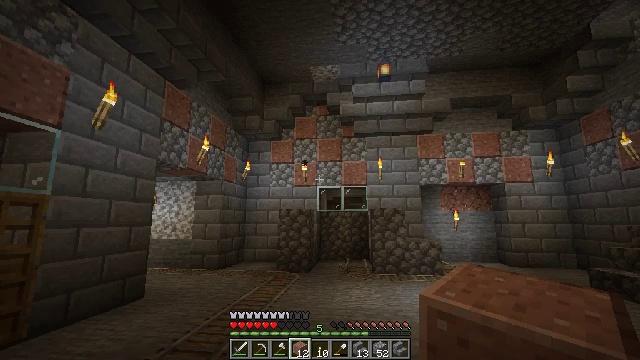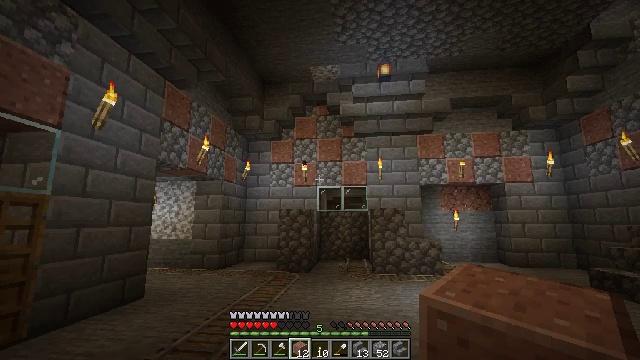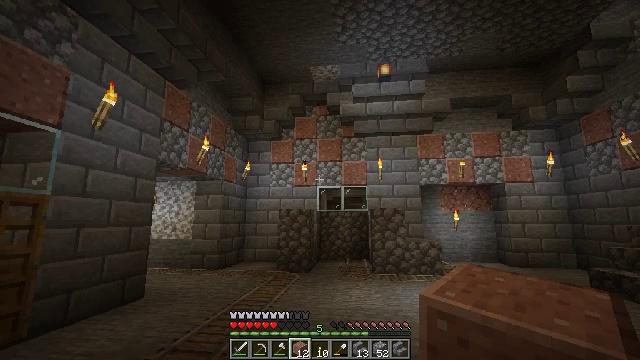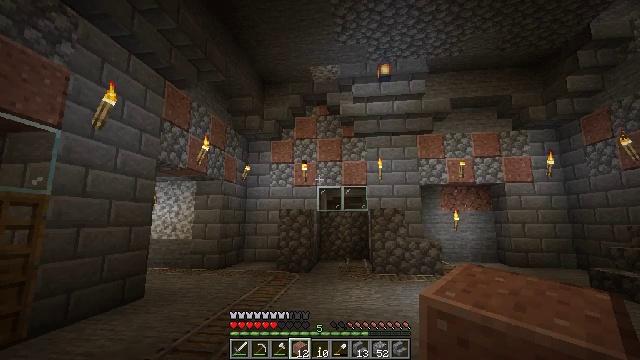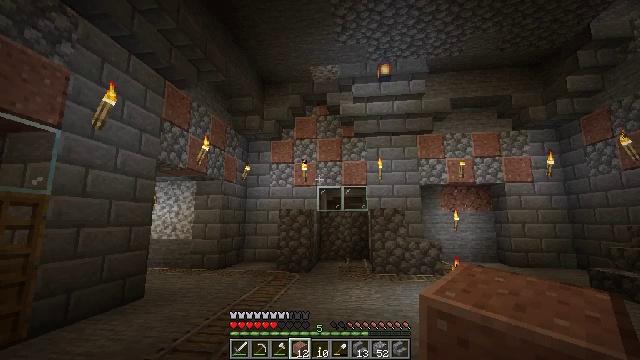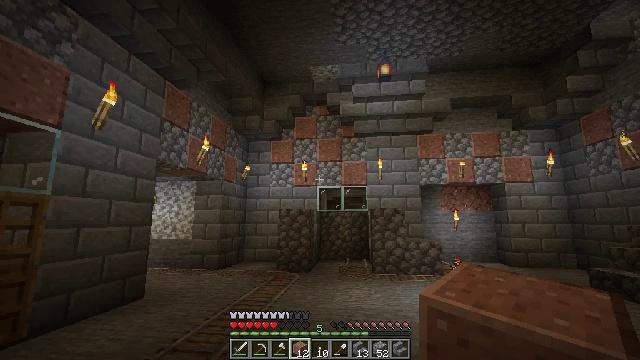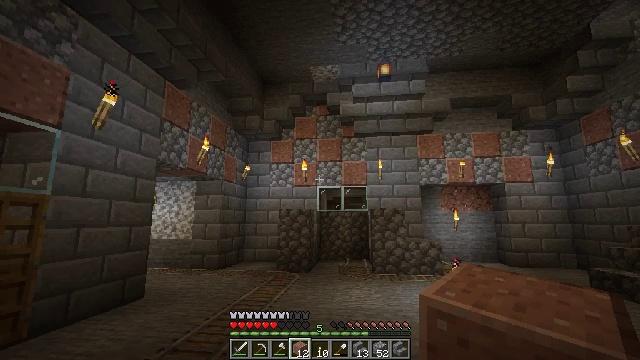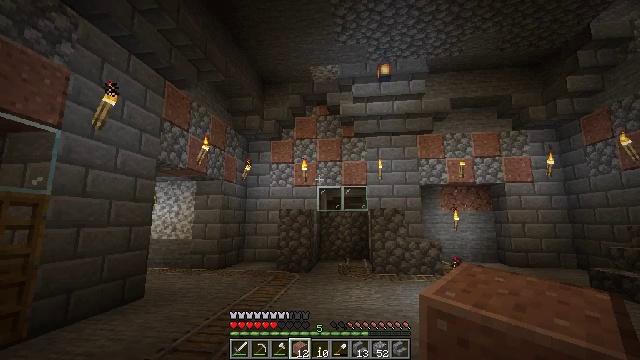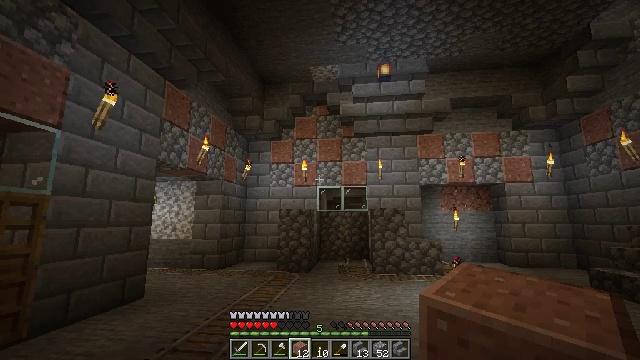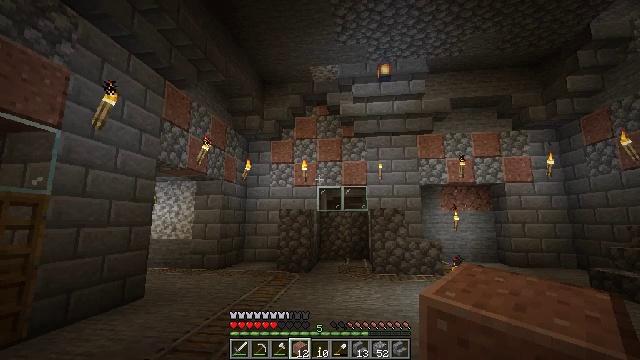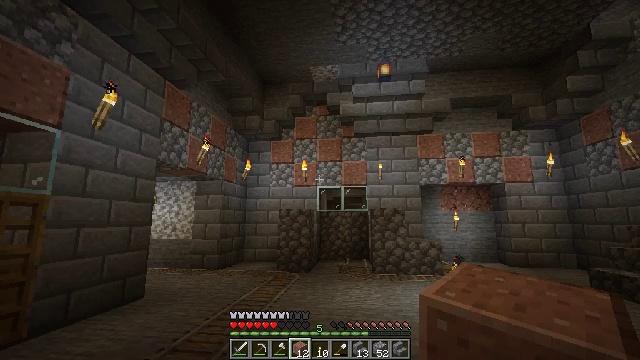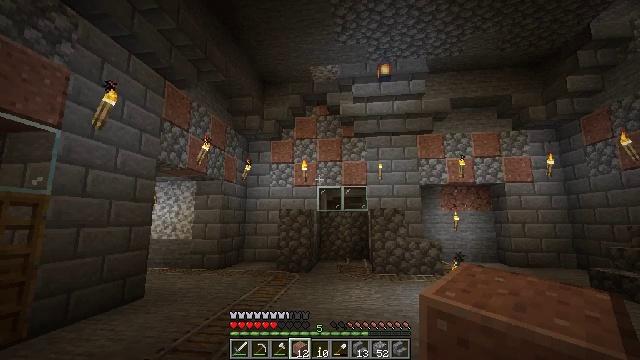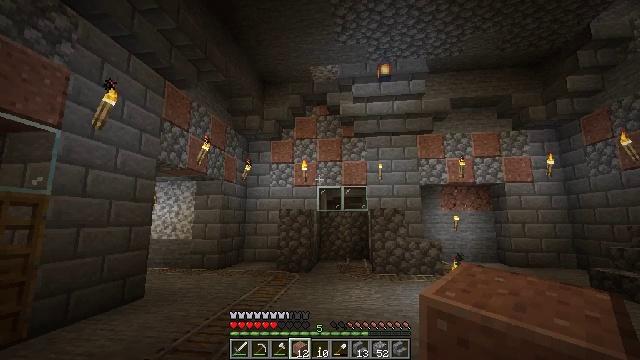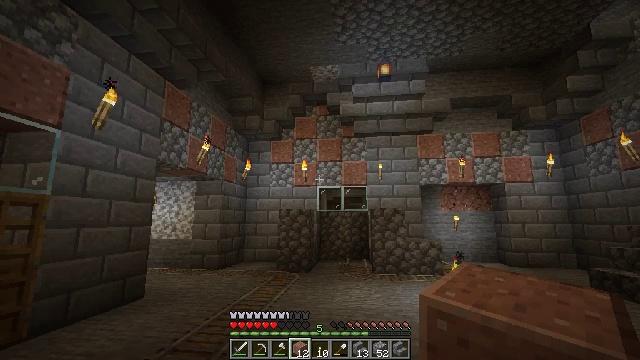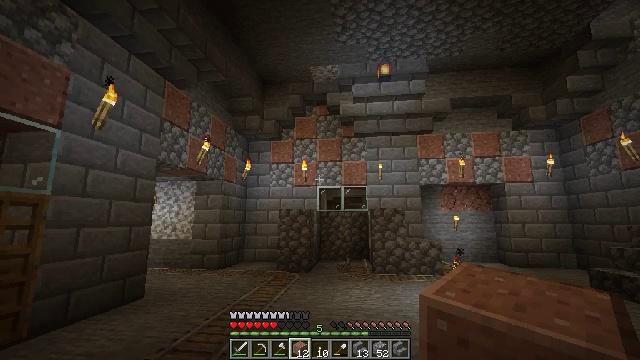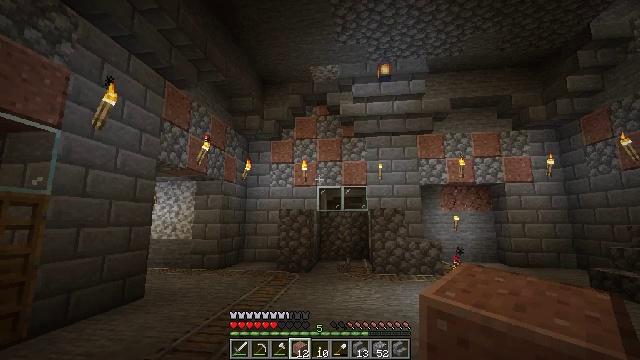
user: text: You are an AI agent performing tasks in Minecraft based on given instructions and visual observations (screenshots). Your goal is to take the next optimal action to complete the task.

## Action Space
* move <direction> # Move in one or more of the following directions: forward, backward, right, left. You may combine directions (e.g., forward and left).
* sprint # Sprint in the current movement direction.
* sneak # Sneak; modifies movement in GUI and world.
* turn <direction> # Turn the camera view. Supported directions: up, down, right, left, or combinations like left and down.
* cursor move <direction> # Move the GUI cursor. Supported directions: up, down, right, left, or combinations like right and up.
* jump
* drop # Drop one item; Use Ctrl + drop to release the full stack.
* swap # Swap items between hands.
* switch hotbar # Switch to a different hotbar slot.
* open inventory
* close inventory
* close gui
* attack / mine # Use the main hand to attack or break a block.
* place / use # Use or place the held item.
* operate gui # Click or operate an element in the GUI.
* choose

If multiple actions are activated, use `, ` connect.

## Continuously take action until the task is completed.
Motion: motion action
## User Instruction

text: Gather polished granite from a structure.
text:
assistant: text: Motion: no_op
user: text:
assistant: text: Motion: no_op
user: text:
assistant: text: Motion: no_op
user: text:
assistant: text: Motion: no_op
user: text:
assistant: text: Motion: no_op
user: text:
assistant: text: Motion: no_op
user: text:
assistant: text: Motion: no_op
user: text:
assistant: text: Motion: no_op
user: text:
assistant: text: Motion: no_op
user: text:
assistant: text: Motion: no_op
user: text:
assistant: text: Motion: no_op
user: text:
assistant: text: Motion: no_op
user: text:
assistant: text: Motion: no_op
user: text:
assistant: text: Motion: no_op
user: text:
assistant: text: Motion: no_op
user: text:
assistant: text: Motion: no_op
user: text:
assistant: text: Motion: no_op
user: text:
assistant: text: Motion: no_op
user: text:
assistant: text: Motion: no_op
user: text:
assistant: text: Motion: no_op
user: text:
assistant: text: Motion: no_op
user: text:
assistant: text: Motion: no_op
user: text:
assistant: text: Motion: no_op
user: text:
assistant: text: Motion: no_op
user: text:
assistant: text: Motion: no_op
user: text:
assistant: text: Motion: no_op
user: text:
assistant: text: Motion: no_op
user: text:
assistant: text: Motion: no_op
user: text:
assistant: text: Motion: no_op
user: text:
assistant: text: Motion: no_op